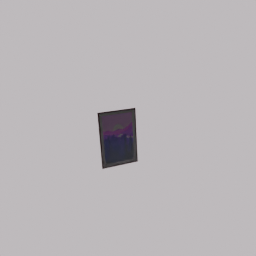
Label: decoration